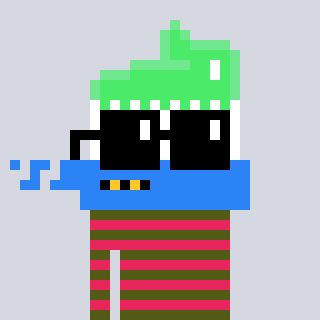
a pixel art character with square black sunglasses, a toothbrush-shaped head and a redpinkish-colored body on a cool background